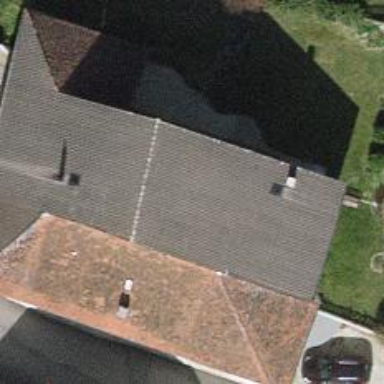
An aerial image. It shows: Simple house.